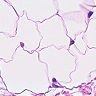
Metastatic tissue present: no